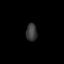
Tissue: lung
Cell type: Myeloid cells
Senescence score: 0.6652
Nuclear area (px): 187
Mean DAPI intensity: 58.316